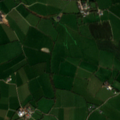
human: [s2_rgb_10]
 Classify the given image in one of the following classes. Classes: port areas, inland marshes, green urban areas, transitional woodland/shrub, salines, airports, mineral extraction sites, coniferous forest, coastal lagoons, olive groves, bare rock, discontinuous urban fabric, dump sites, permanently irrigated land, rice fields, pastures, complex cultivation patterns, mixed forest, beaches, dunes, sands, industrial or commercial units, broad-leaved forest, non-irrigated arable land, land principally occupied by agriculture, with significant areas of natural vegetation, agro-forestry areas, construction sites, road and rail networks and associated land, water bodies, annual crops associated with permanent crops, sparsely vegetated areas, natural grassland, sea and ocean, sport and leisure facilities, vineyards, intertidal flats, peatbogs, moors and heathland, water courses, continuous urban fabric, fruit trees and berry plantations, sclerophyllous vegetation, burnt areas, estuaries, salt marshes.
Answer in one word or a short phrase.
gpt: pastures